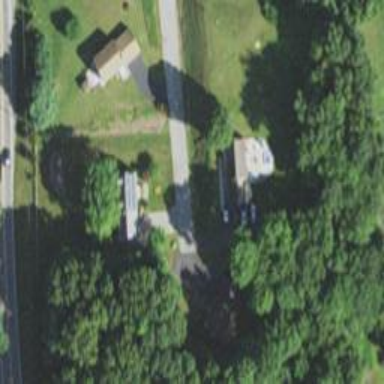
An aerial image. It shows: Residential driveway used as service road.